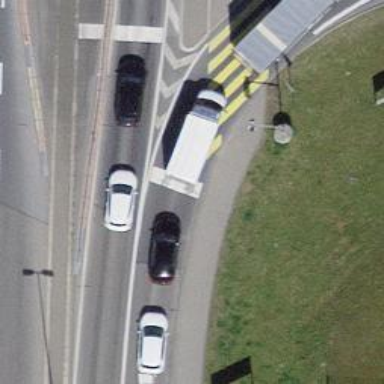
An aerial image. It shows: Road with traffic signals.